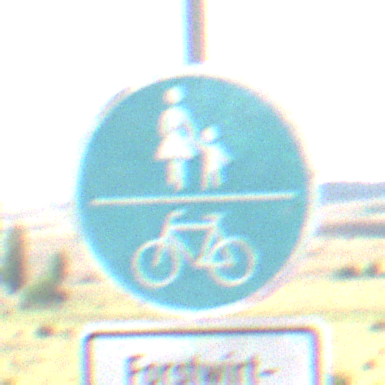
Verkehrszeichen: GemeinsamerGehUndRadweg
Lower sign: BesondereFahrzeugeUndTransportgueter7
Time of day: Midday
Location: Outdoor (Nature)
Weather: PartlyCloudy
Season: NotSpecified
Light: Natural